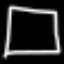
Label: square